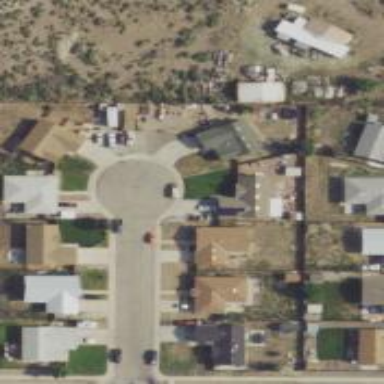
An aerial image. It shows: Turning circle on the road.